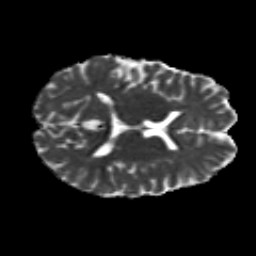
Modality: MD
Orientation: axial
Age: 26
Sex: male
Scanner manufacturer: siemens
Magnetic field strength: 3 T
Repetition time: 8.8 s
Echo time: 0.085 s